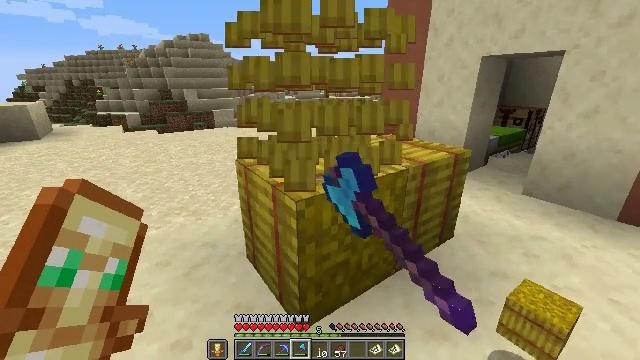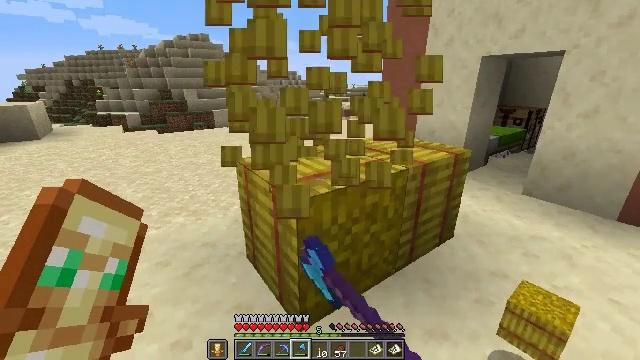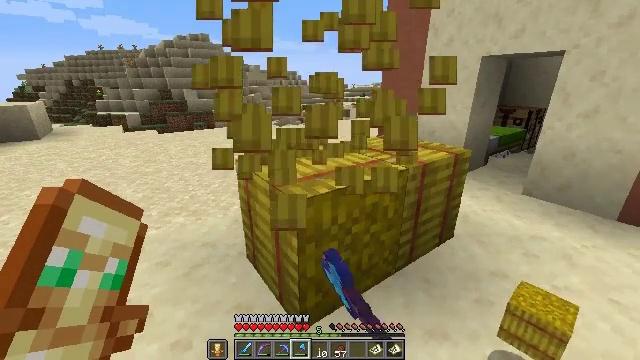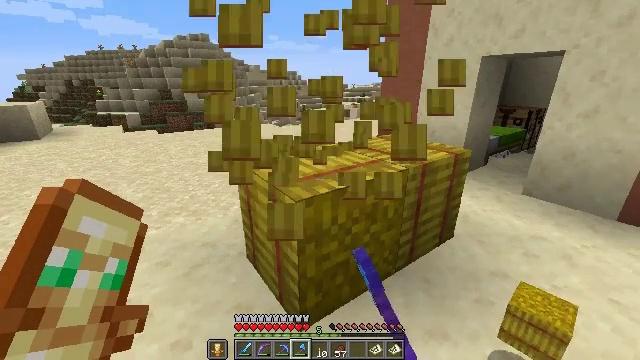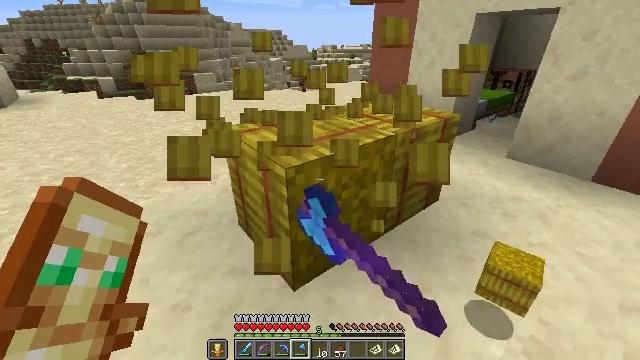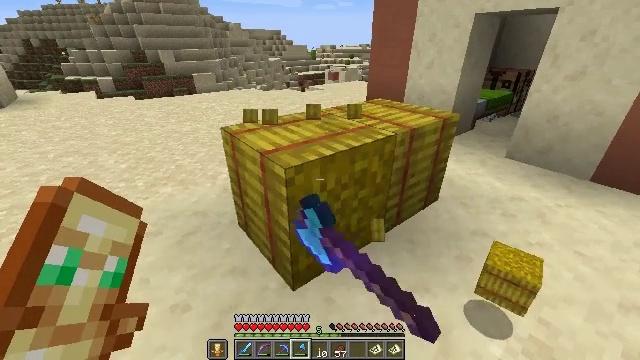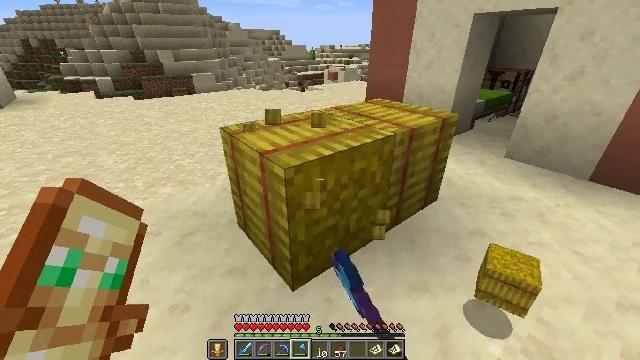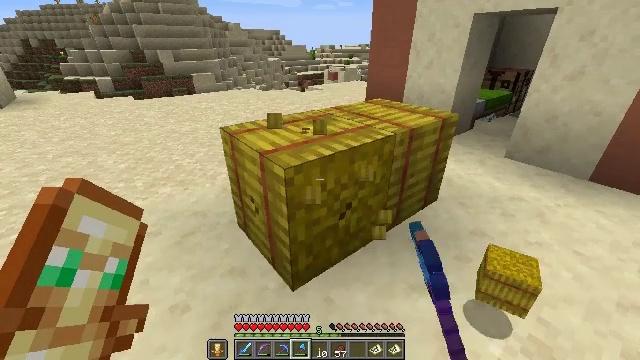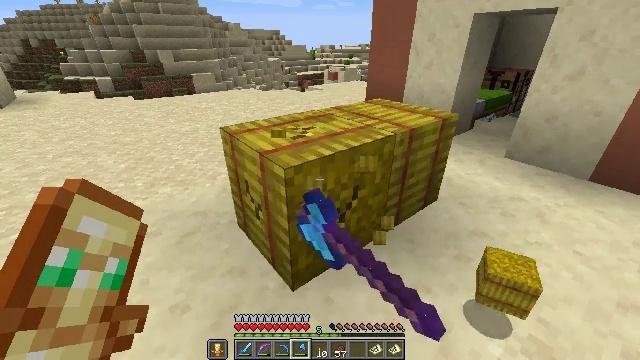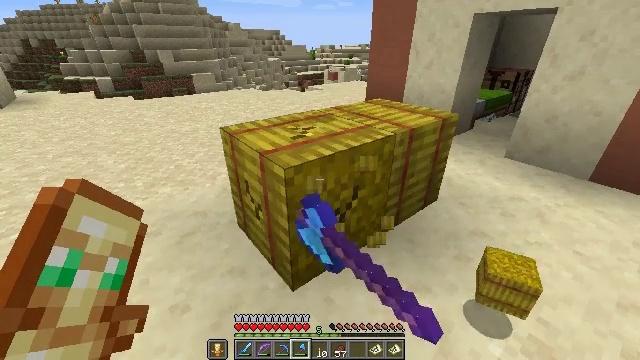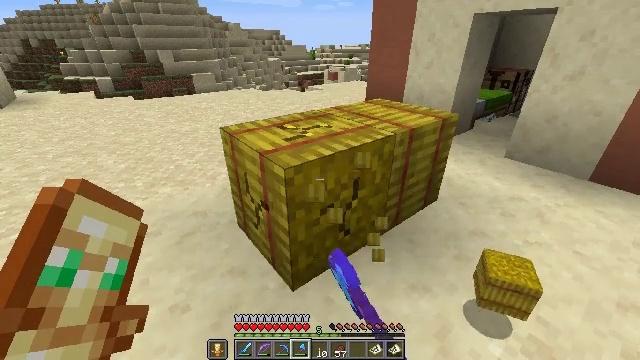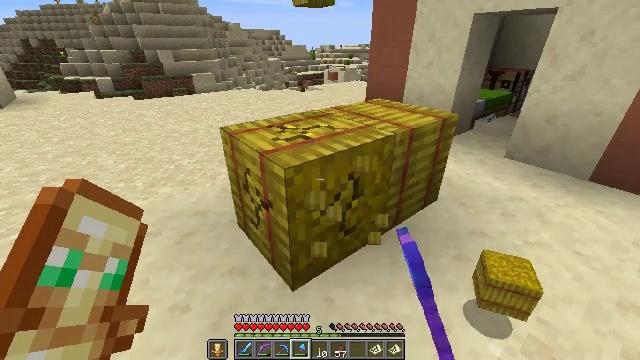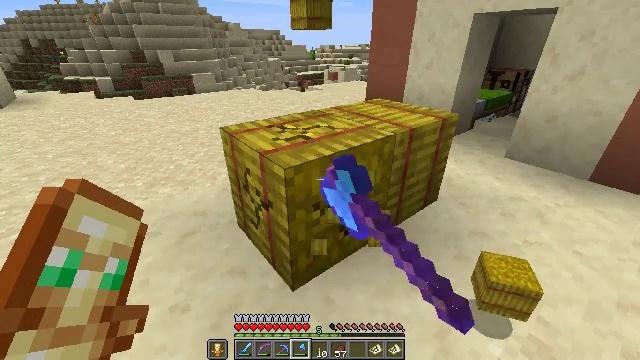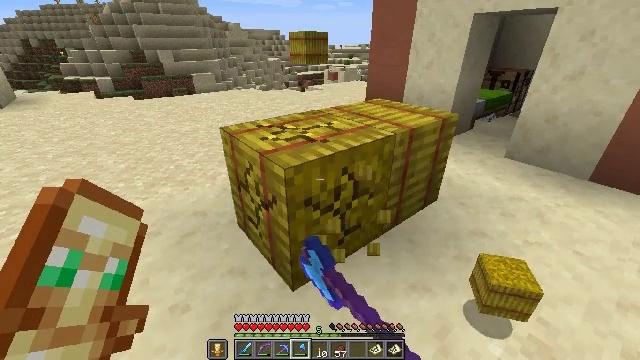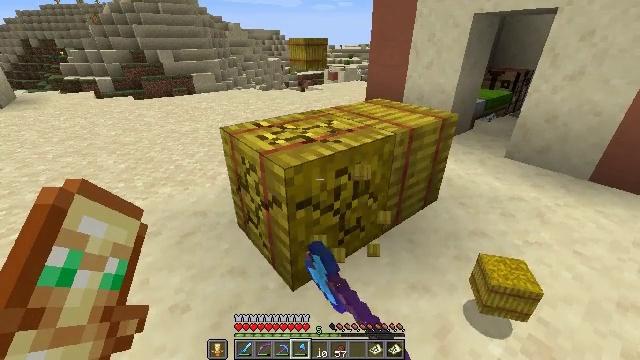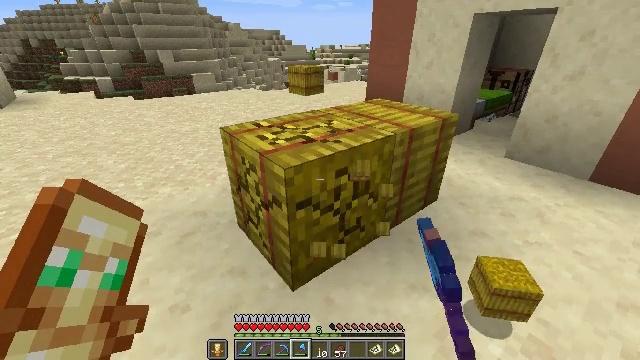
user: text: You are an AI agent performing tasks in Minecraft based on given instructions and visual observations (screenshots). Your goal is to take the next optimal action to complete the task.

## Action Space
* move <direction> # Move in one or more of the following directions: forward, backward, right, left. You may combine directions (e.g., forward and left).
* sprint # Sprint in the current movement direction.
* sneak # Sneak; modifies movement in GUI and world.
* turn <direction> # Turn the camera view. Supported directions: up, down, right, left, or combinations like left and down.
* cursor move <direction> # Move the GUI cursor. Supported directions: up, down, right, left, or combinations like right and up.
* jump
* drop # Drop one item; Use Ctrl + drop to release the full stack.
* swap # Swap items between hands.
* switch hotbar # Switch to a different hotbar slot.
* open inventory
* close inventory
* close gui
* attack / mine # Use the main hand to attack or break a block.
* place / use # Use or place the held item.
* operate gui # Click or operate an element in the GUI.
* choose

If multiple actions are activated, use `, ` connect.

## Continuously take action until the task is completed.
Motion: motion action
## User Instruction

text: Attack the hay block to get hay.
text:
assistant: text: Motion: attack / mine
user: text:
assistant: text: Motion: attack / mine
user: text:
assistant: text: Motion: attack / mine
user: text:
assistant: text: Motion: turn right and down, attack / mine
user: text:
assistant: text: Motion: attack / mine
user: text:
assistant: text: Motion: attack / mine
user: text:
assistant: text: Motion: attack / mine
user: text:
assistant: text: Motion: attack / mine
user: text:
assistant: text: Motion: attack / mine
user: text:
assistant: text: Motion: attack / mine
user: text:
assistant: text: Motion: attack / mine
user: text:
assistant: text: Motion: attack / mine
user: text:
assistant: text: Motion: attack / mine
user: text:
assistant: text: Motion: attack / mine
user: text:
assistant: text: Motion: attack / mine
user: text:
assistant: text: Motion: attack / mine
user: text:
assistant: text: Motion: attack / mine
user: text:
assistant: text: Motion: attack / mine
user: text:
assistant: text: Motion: attack / mine
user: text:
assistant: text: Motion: attack / mine
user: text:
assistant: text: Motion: attack / mine
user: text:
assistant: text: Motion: attack / mine
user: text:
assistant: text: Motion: attack / mine
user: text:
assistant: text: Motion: turn right and up, attack / mine
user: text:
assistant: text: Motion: turn right and up, attack / mine
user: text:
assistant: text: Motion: attack / mine
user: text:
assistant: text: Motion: attack / mine
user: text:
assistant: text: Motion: attack / mine
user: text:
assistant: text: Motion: attack / mine
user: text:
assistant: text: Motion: attack / mine